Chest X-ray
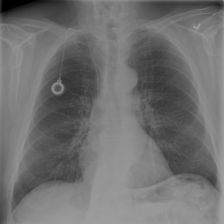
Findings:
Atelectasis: negative
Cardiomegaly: negative
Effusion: negative
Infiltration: positive
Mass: negative
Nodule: negative
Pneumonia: negative
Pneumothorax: negative
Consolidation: negative
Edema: negative
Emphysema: negative
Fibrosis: negative
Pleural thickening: negative
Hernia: negative